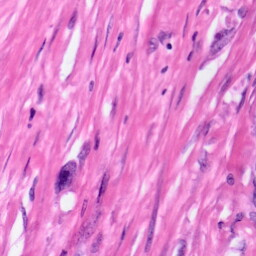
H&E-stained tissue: Pancreatic